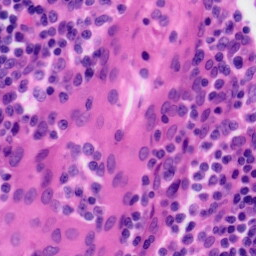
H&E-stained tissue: Tonsil